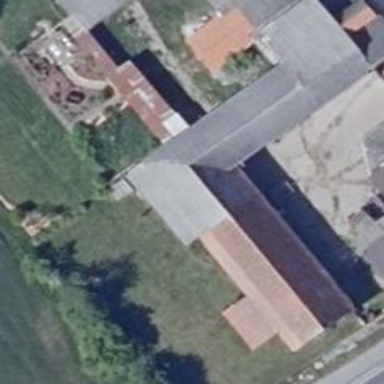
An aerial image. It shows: Mill.